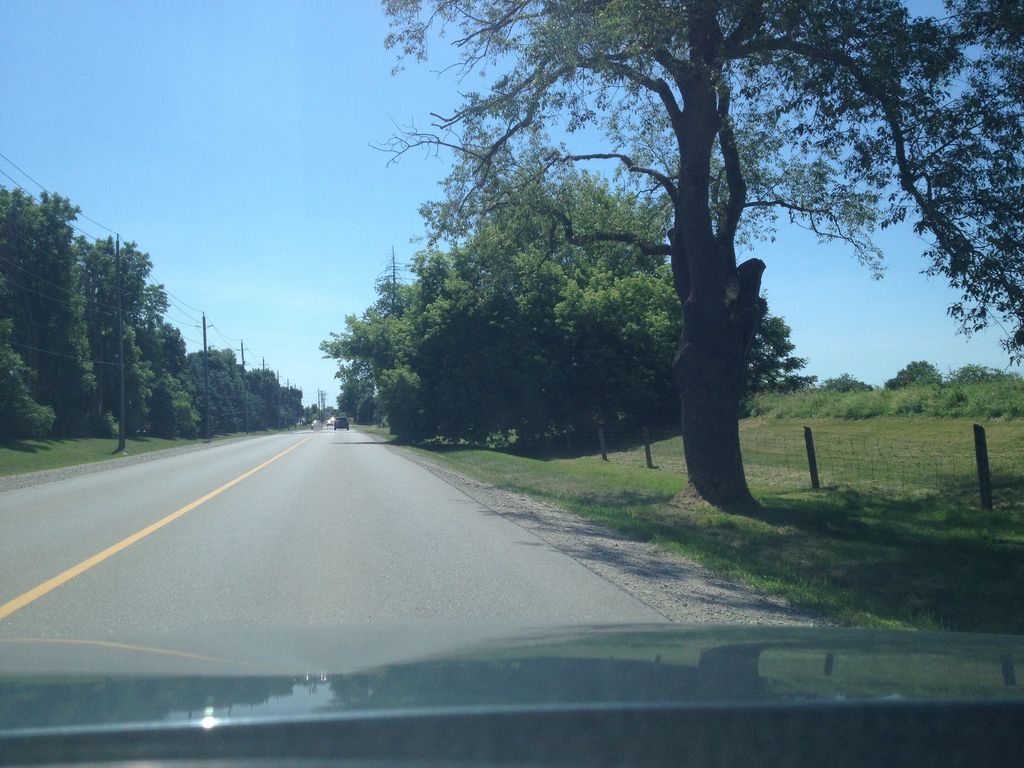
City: kitchener-waterloo